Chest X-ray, AP view. Patient: 67 years old, sex F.
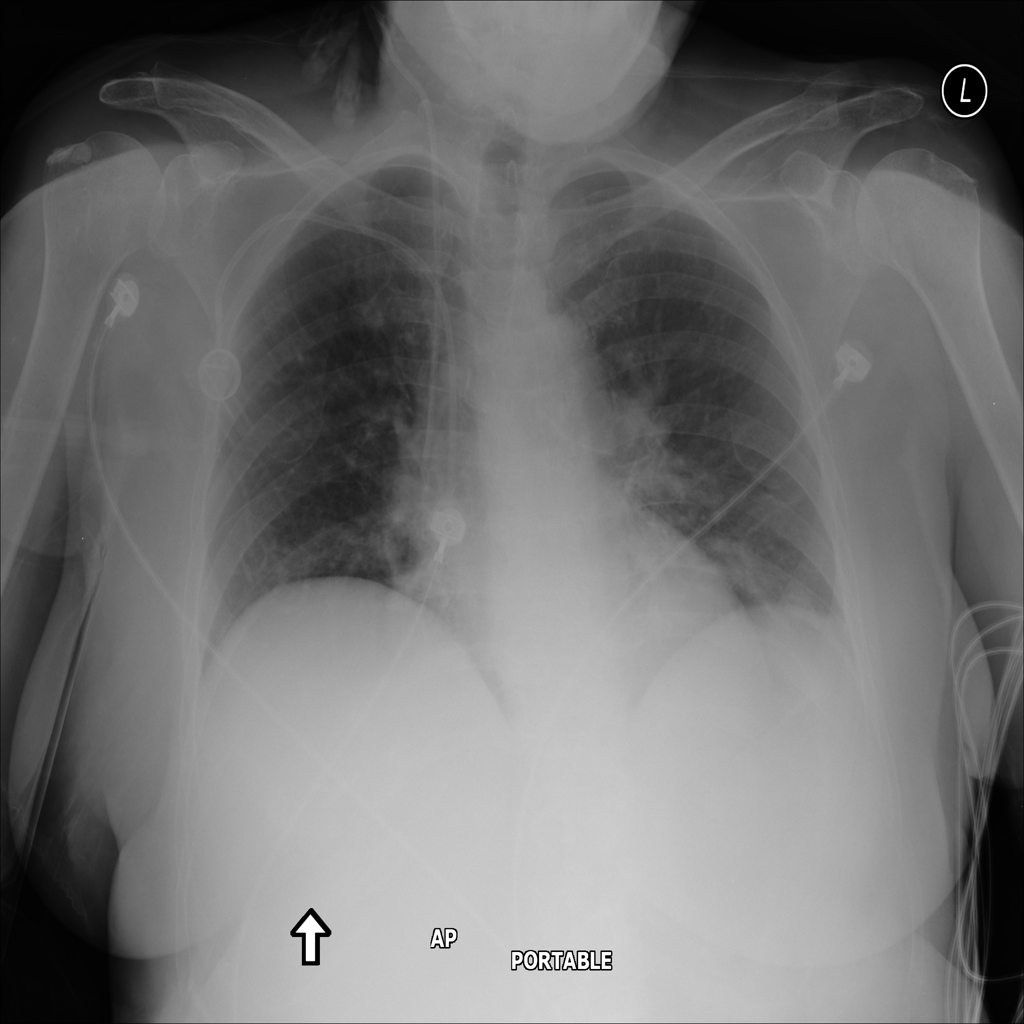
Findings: Atelectasis, Edema